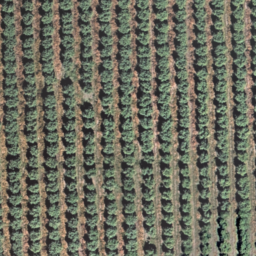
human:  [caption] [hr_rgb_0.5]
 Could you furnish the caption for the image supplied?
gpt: There is a piece of farmland .

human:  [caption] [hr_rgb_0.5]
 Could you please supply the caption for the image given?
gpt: It is a piece of farmland .

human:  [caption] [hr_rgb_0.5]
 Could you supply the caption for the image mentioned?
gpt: It is a piece of cropland .

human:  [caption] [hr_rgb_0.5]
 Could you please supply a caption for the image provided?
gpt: There is a piece of cropland .

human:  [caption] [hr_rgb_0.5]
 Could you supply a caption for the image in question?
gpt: Here is a piece of farmland .